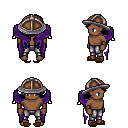
a pixel art fantasy rpg character, male body template, human, dark skin, purple wings, metal pants, raven swoop hairstyle, chain helm, leather bracers, brown slippers, four views (front, back, left, right), 2x2 character sprite sheet, small pixel art, hard edges, no anti-aliasing